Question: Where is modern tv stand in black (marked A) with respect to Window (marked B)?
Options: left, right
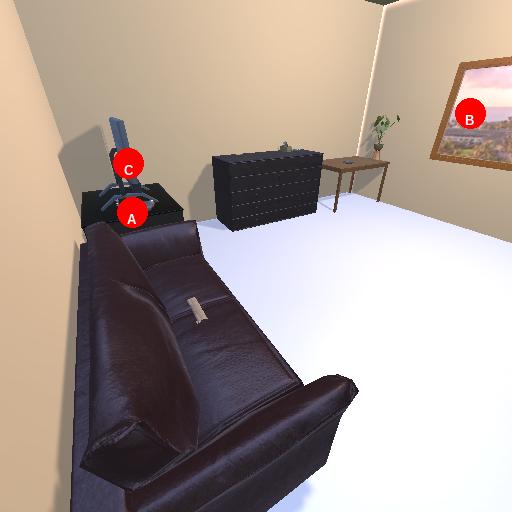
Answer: left